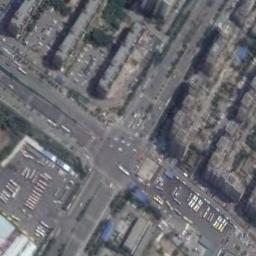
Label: intersection